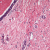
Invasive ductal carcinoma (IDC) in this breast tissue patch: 0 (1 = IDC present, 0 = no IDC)